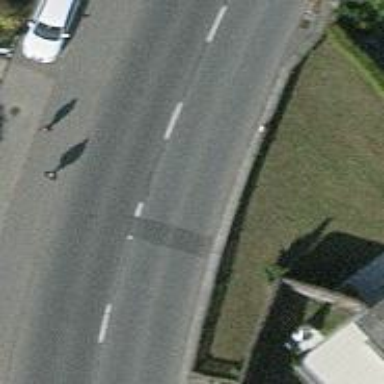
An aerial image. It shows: Secondary road.